Fundus camera: zeiss
Shooting center: fovea
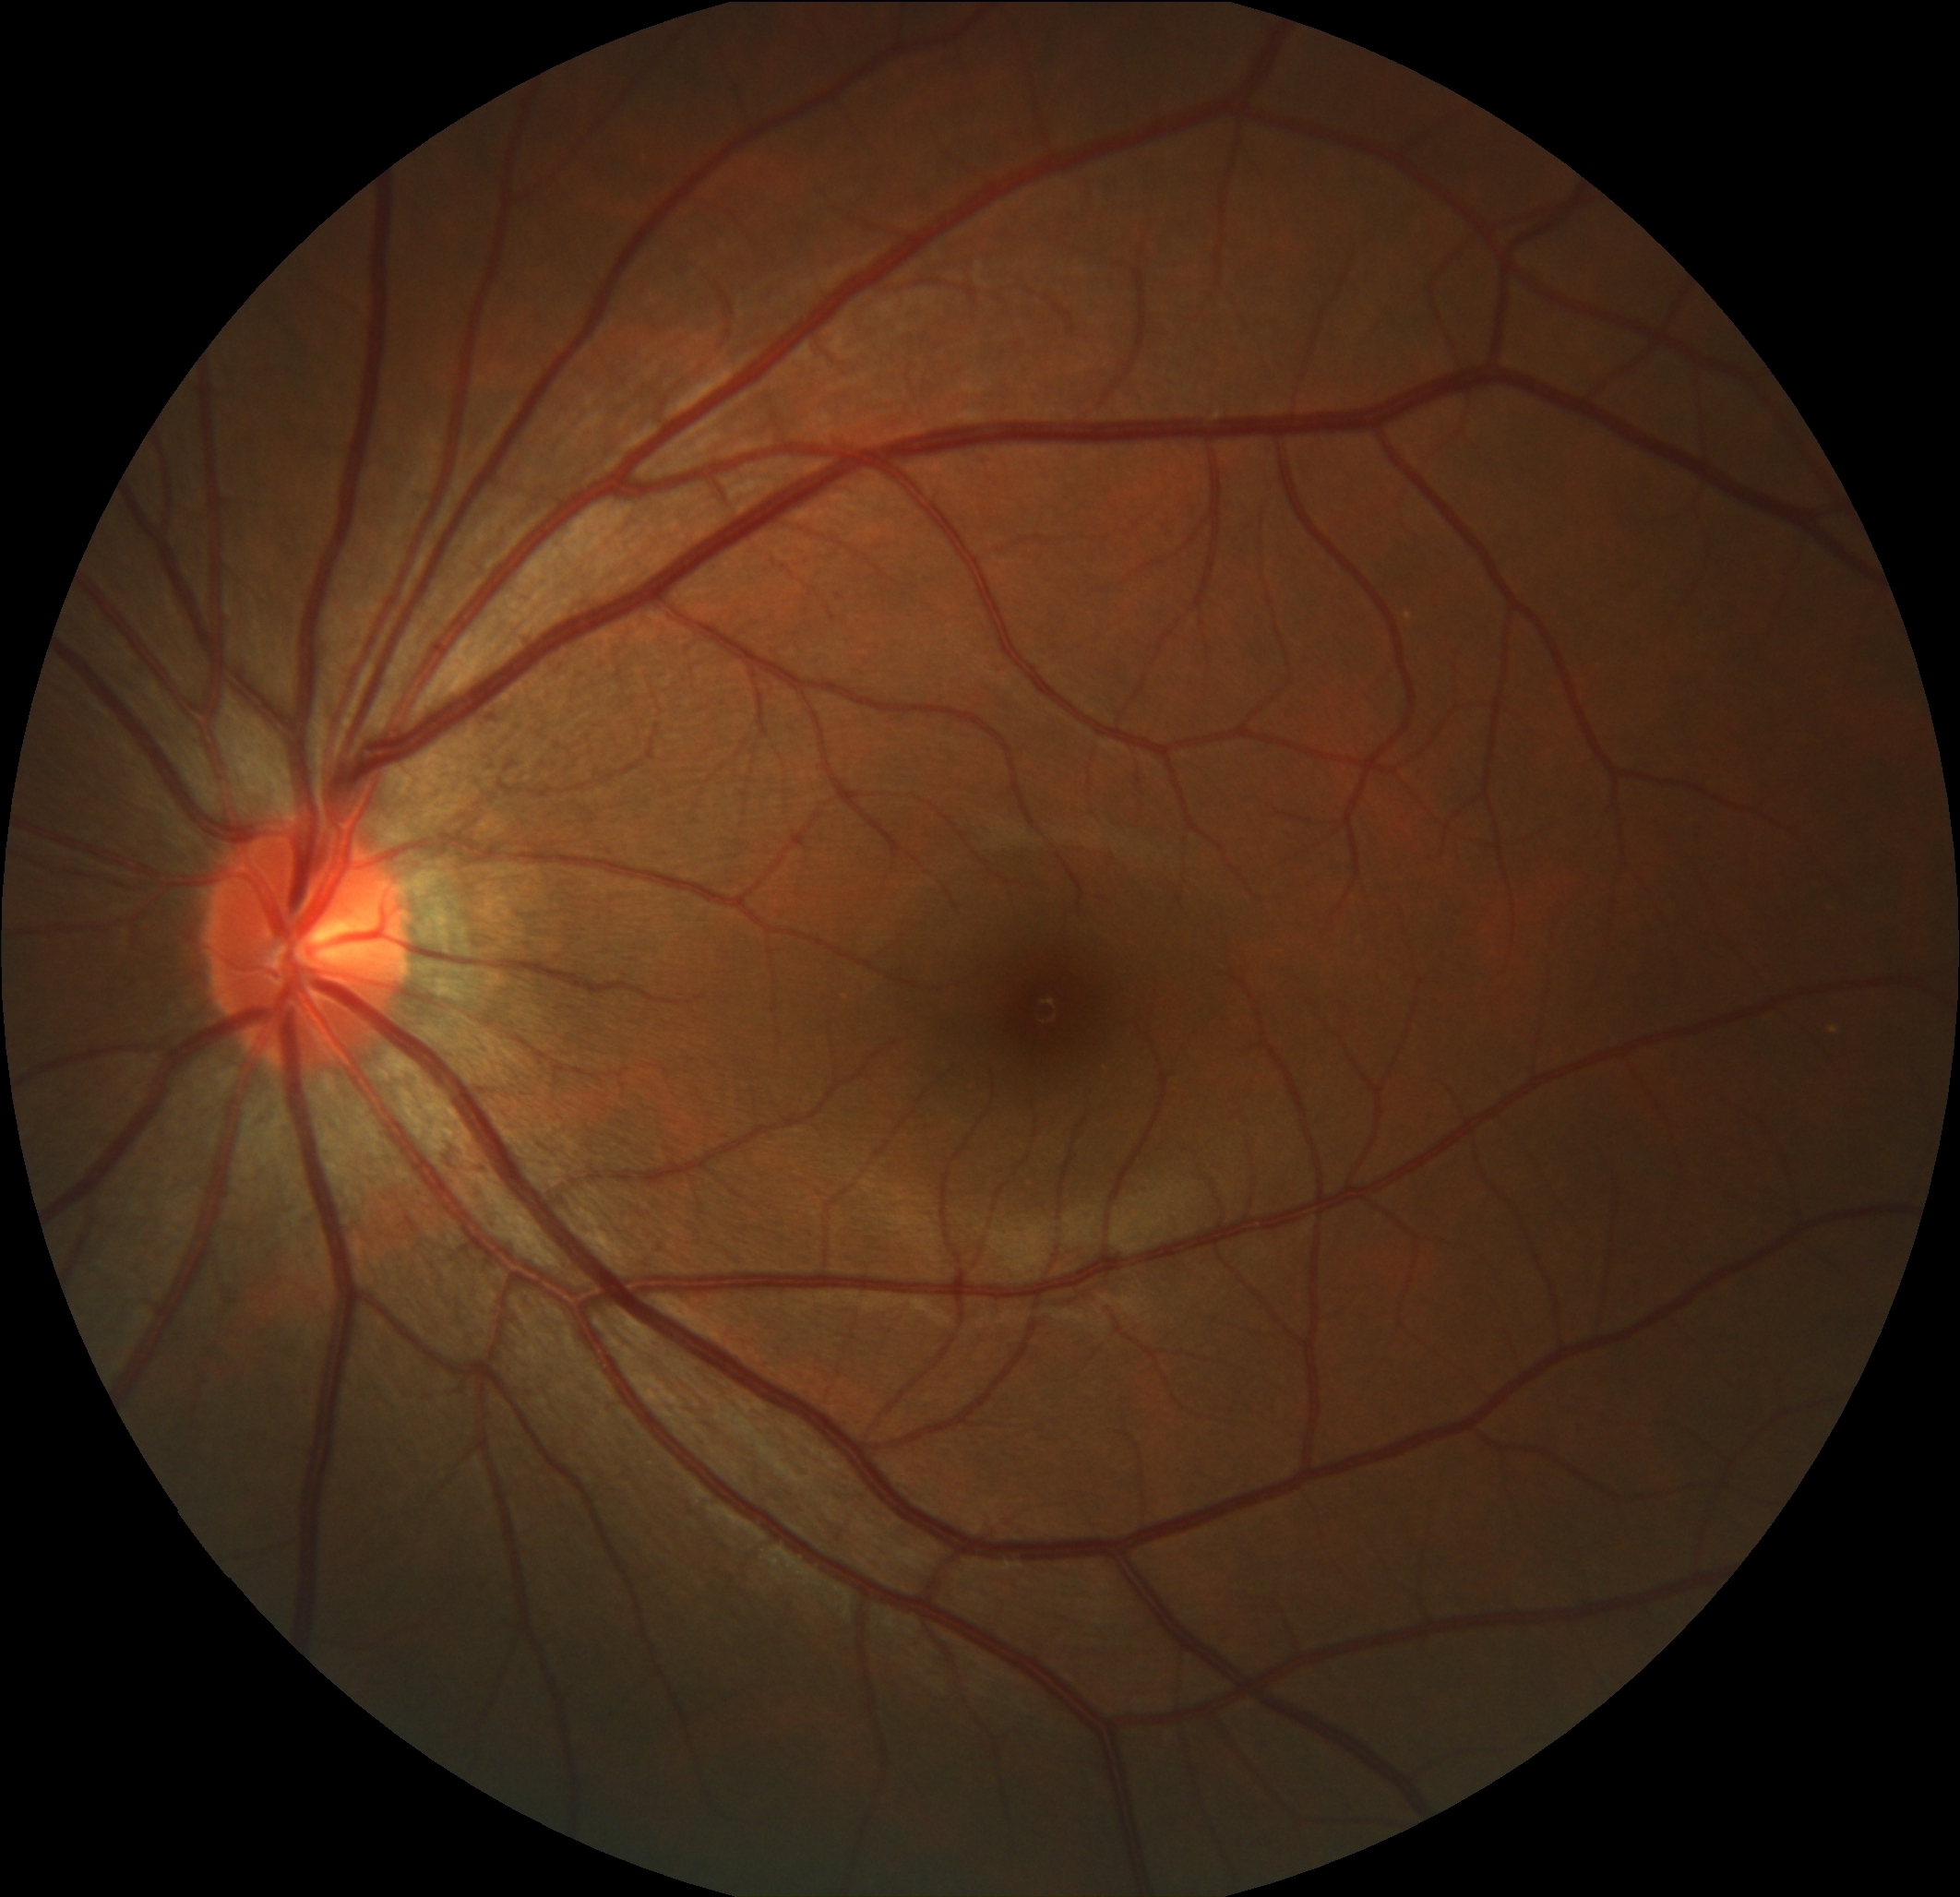
Pathologic myopia: no
Patchy retinal atrophy: absent
Retinal detachment: absent